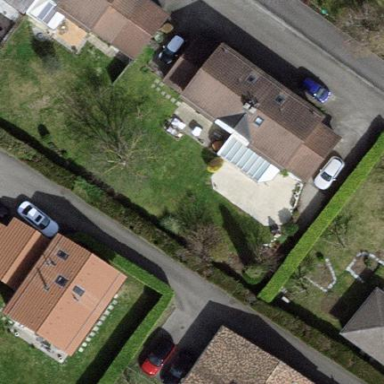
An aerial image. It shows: Garden enclosed by fence.